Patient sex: M
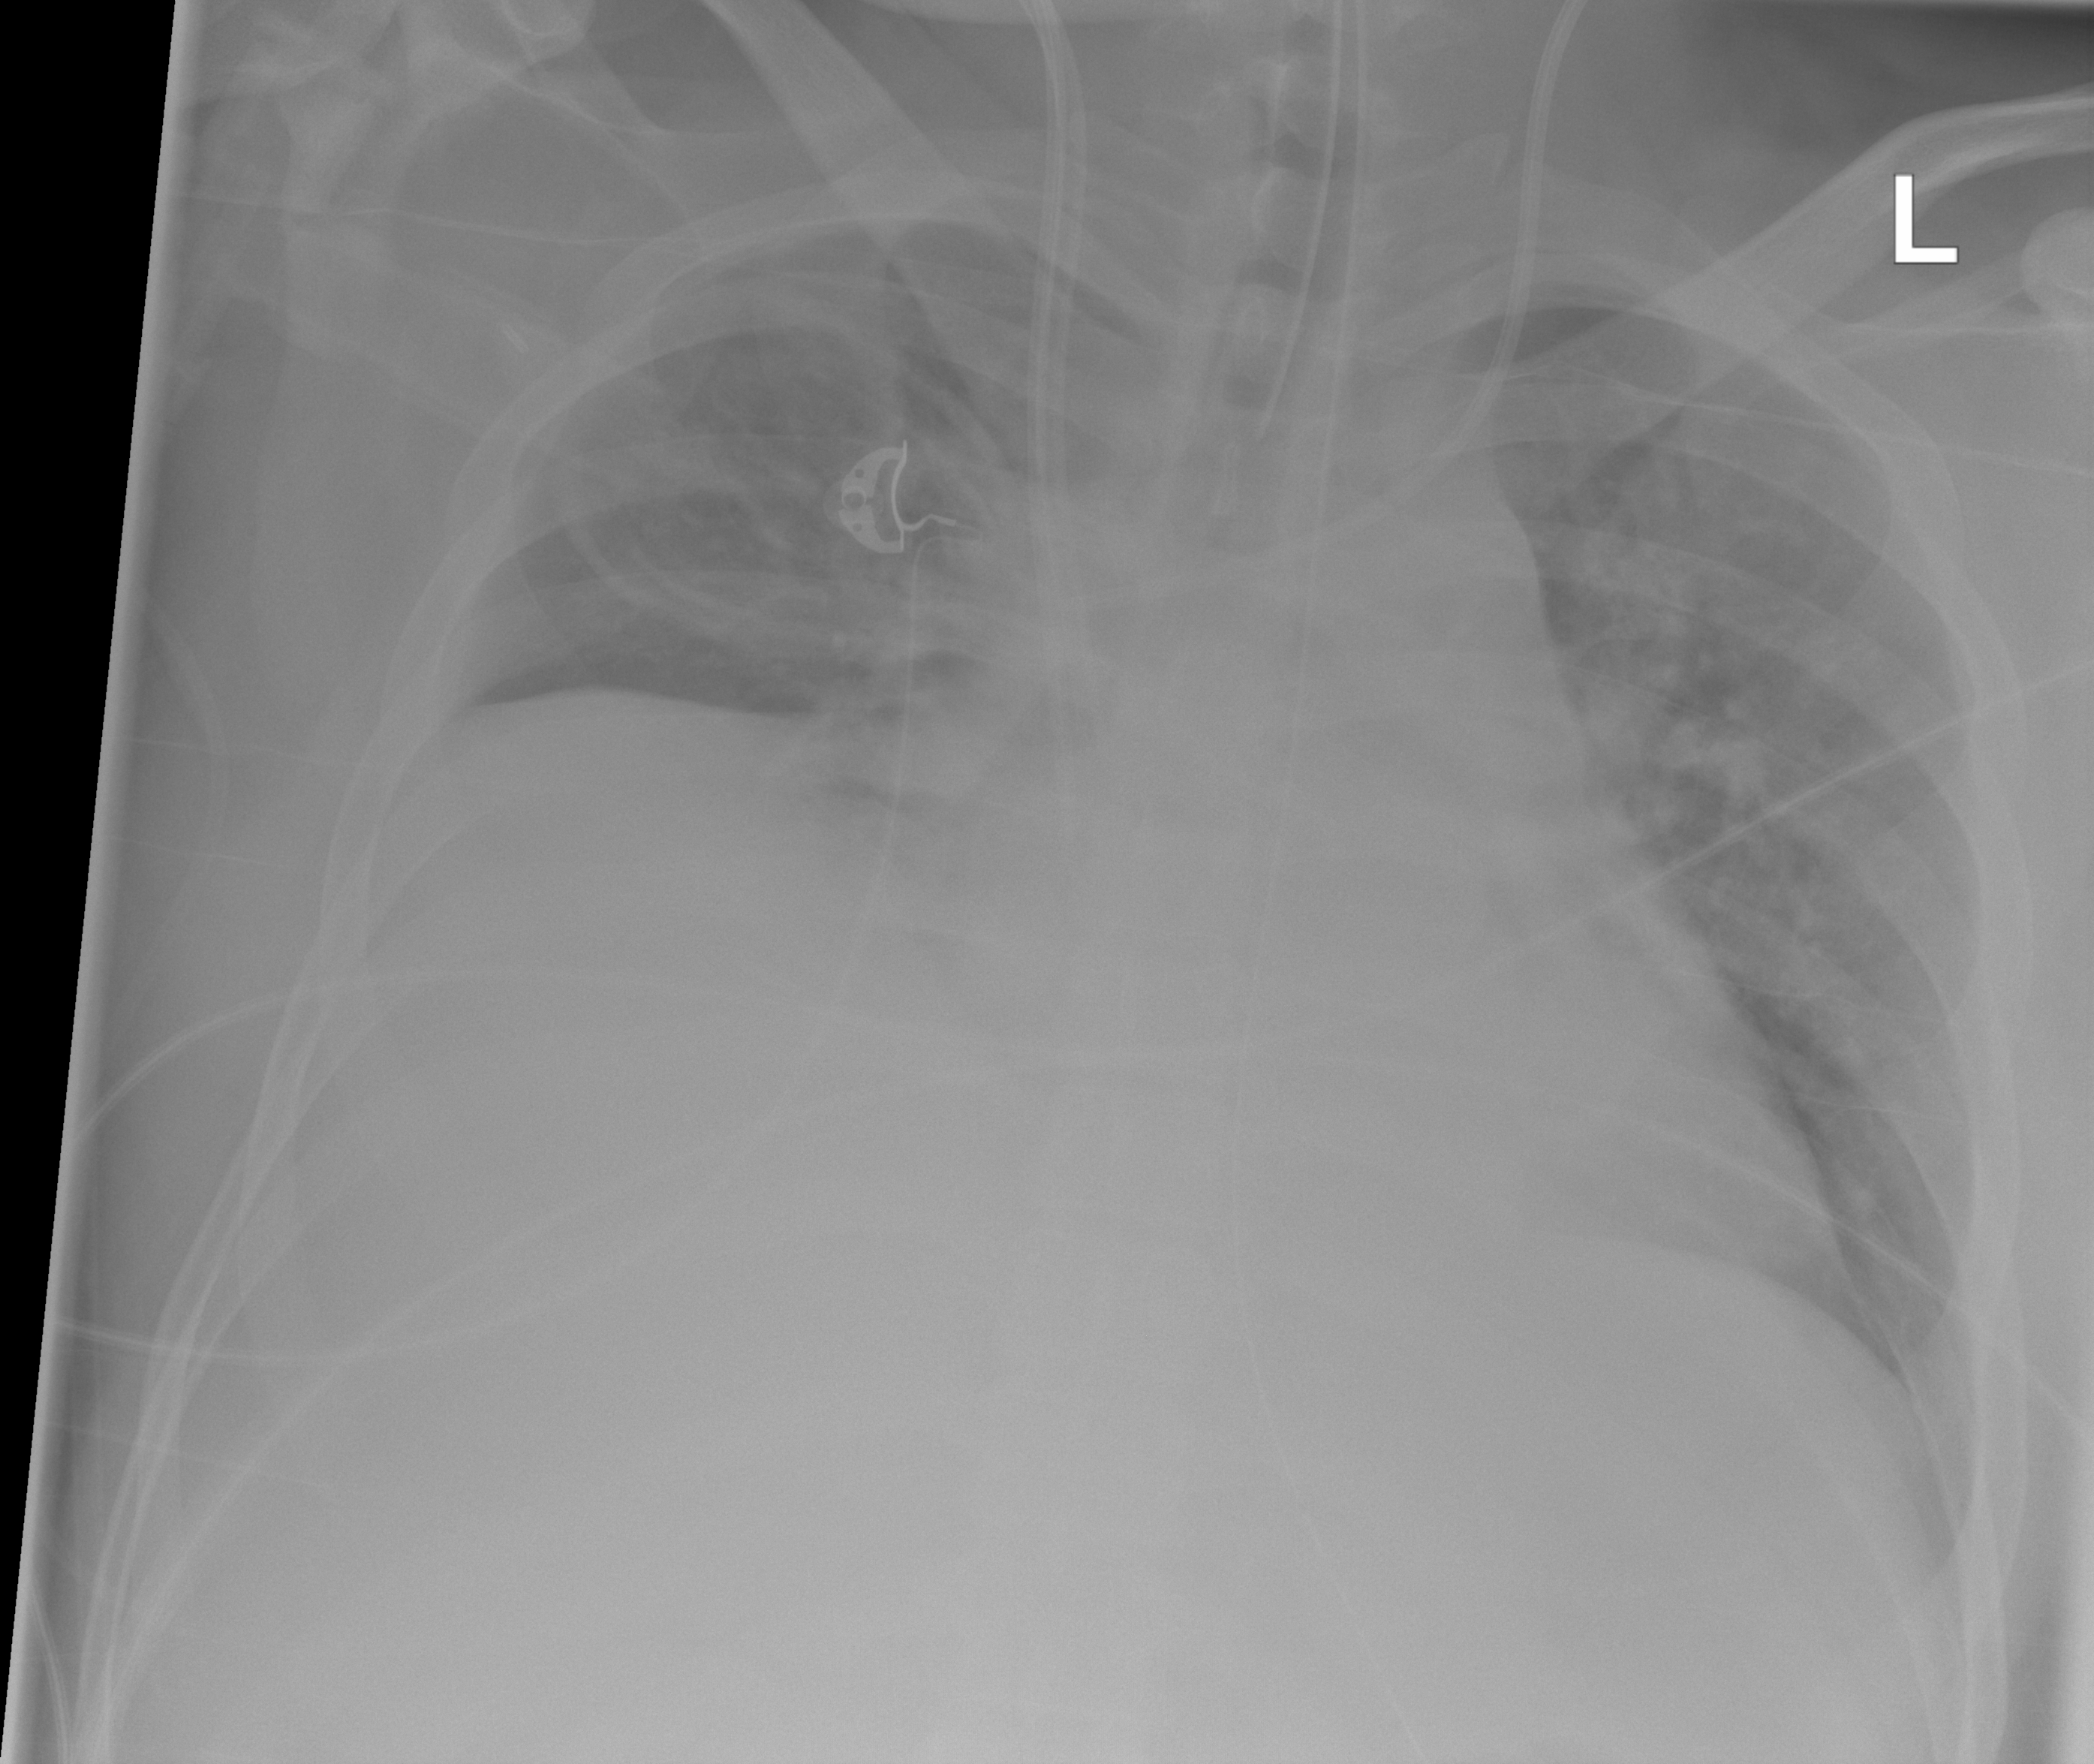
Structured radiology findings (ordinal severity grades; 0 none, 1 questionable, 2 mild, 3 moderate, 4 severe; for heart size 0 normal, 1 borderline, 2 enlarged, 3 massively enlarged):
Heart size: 1
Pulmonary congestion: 2
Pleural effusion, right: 2
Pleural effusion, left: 1
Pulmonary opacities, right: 0
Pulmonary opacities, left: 0
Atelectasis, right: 3
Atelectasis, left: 2